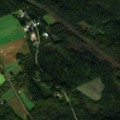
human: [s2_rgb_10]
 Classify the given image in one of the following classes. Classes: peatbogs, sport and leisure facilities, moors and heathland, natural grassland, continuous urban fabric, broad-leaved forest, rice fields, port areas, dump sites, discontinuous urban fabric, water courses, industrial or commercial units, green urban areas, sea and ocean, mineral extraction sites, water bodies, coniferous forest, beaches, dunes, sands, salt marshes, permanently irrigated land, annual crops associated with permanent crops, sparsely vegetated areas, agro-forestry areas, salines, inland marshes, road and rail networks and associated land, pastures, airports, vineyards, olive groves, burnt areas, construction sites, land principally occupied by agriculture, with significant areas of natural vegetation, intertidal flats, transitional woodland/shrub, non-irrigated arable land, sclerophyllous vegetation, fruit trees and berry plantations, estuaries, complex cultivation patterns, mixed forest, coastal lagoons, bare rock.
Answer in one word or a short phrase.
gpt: land principally occupied by agriculture, with significant areas of natural vegetation, coniferous forest, mixed forest